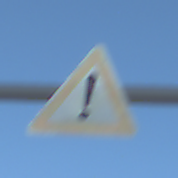
Verkehrszeichen: Gefahrenstelle
Umgebung: Outdoor, Nature
Tageszeit: MorningAfternoon
Wetter: Clear
Licht: Natural
Jahreszeit: Autumn
Kontrast: HighContrast